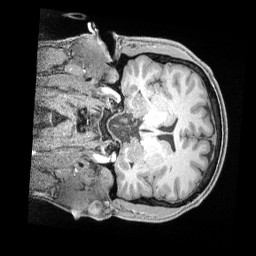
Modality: T1w
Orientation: coronal
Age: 36
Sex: male
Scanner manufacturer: siemens
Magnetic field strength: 3 T
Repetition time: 2 s
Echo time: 0.00211 s